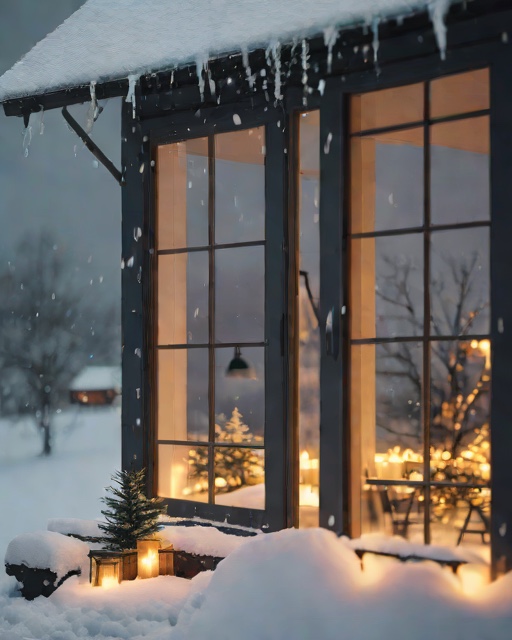
Category: Winter